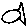
Label: fish